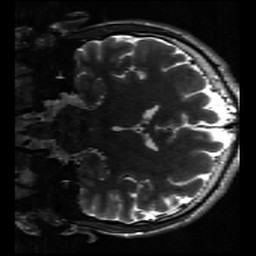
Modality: inplaneT2
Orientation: coronal